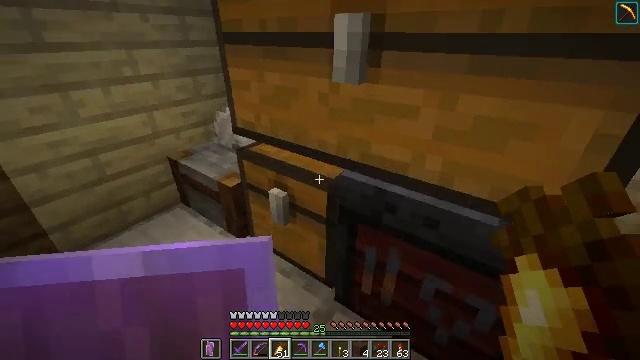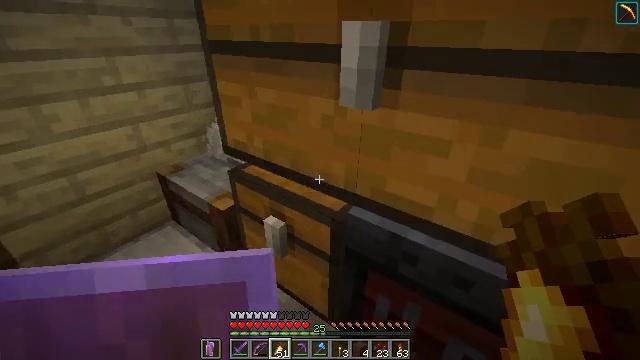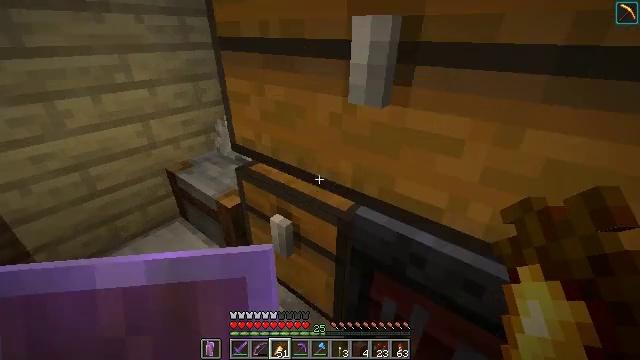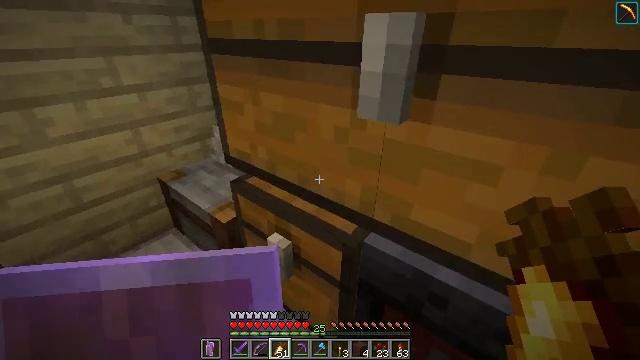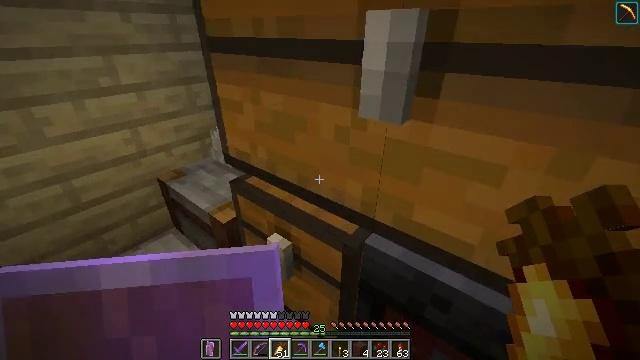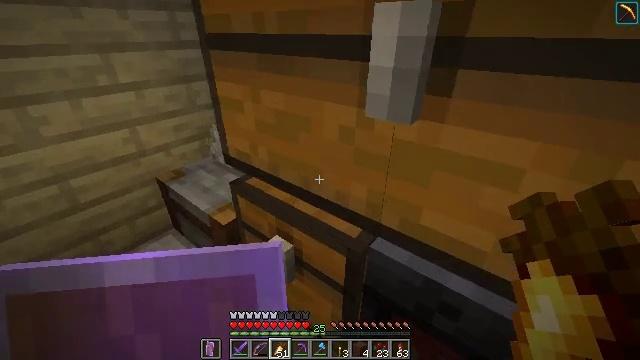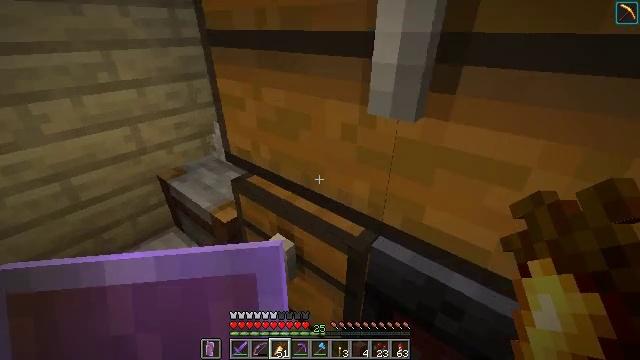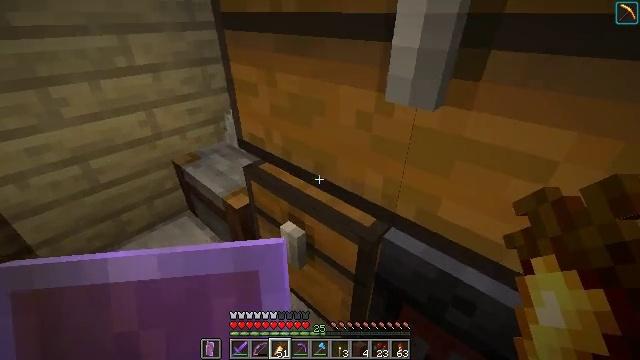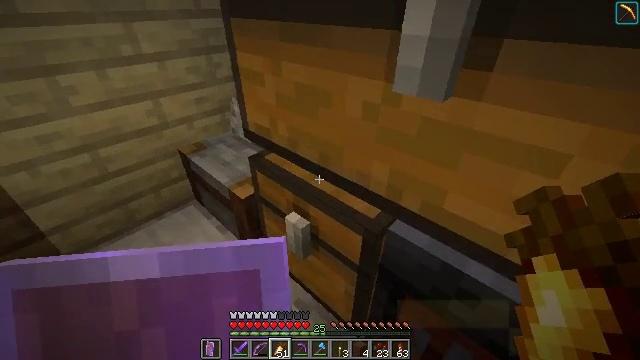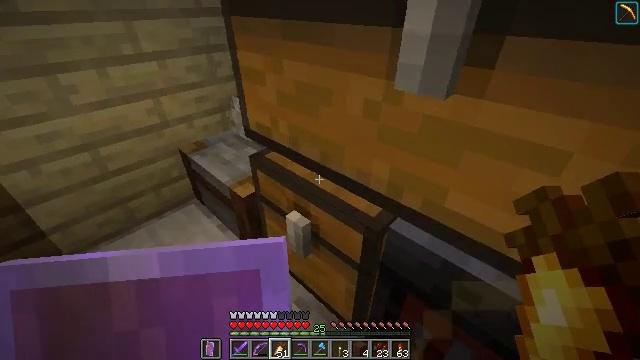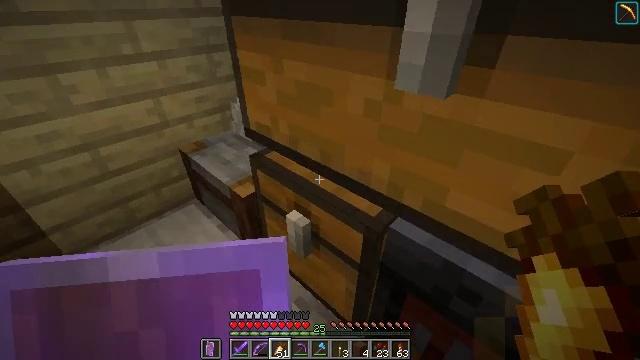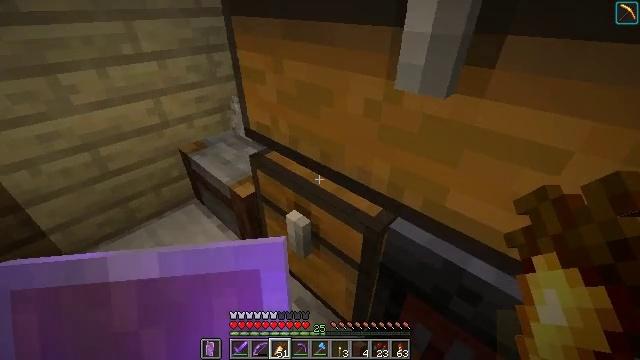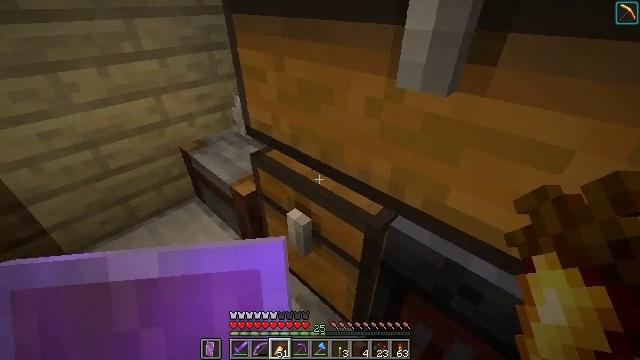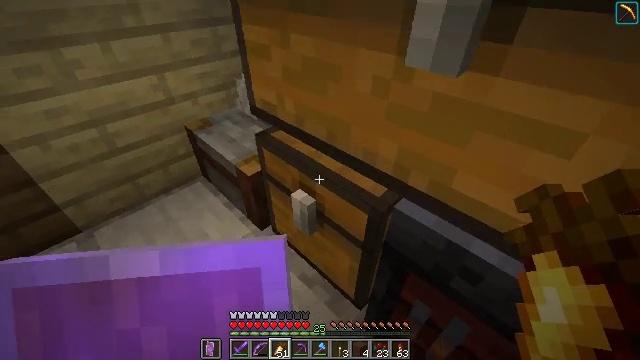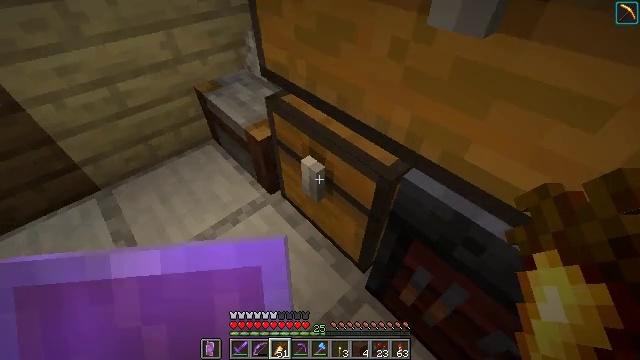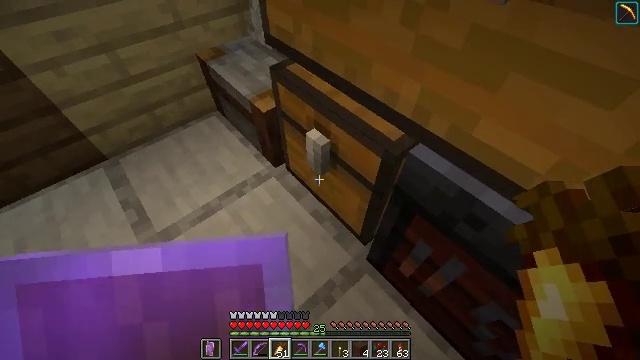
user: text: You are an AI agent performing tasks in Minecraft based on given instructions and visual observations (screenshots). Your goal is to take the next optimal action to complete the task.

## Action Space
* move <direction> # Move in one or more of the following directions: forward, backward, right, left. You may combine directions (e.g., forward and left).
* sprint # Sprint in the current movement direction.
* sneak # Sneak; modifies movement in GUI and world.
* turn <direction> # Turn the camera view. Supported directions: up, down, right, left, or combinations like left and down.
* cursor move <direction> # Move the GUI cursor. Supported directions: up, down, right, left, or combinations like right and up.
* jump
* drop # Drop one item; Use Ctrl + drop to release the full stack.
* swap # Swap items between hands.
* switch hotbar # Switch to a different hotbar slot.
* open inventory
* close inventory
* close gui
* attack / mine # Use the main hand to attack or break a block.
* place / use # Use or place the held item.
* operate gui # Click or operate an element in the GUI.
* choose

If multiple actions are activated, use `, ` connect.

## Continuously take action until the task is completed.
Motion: motion action
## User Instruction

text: Get cocoa by attacking the pod.
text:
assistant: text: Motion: move forward
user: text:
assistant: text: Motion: turn left
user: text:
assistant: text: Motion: no_op
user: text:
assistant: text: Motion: no_op
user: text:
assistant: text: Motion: no_op
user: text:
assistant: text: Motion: no_op
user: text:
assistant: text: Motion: turn left and down
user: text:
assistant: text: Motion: turn left and down
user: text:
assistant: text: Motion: no_op
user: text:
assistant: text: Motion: no_op
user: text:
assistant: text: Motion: no_op
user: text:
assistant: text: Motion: no_op
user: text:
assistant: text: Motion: turn left and down
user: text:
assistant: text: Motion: turn left and down
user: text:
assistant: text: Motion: turn left and down
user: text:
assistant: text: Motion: no_op
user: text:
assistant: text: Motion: use / place
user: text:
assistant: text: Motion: use / place
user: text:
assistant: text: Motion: no_op
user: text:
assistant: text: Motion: no_op
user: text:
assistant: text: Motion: no_op
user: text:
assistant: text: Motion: open gui
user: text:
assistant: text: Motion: no_op
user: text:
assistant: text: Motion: no_op
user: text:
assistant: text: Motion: no_op
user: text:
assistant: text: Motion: no_op
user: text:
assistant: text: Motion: no_op
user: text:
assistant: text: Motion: no_op
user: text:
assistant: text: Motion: no_op
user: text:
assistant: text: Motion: no_op